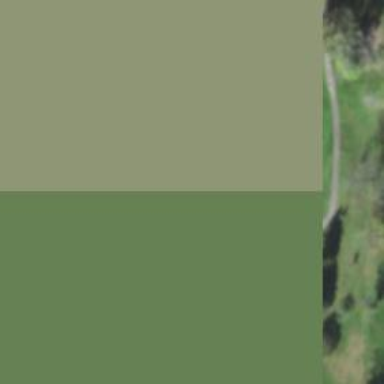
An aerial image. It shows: Path for golf carts.